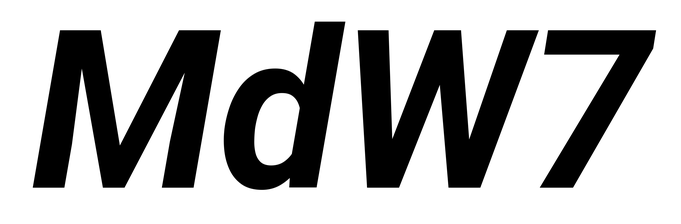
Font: Roboto-Italic_Bold_Italic